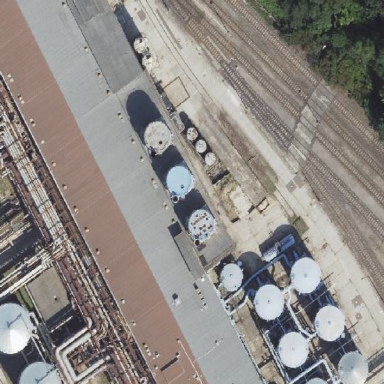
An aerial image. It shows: Industrial building.